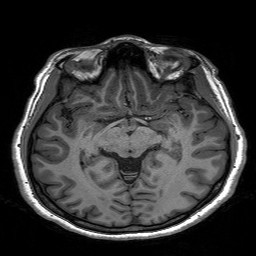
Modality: T1w
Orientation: coronal
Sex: female
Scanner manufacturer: siemens
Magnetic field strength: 3 T
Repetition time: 2.3 s
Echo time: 0.00197 s